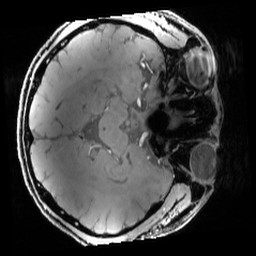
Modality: T1w
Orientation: axial
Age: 28
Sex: male
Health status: healthy
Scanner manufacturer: siemens
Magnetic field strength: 7 T
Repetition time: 4.3 s
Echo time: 0.00227 s